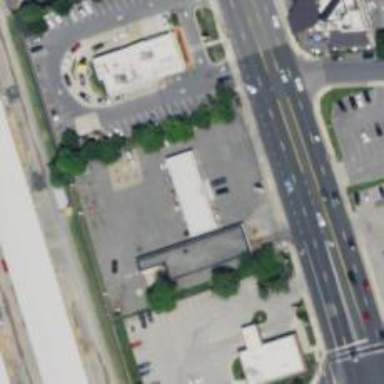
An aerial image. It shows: Convenience shop.